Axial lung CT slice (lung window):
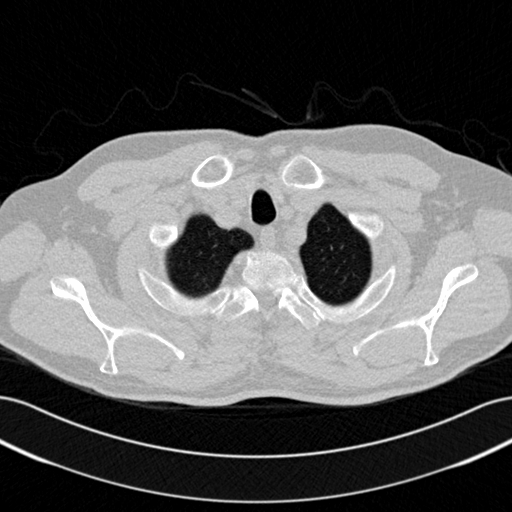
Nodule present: no